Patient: sex M, age 63
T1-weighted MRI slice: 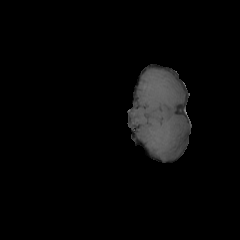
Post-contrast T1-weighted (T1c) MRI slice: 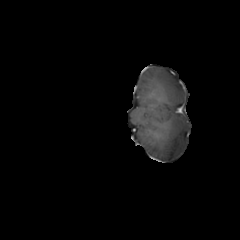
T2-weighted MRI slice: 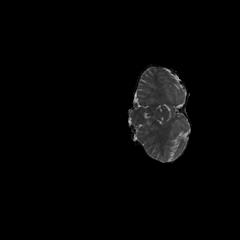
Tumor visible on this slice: no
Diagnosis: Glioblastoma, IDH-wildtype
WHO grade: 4